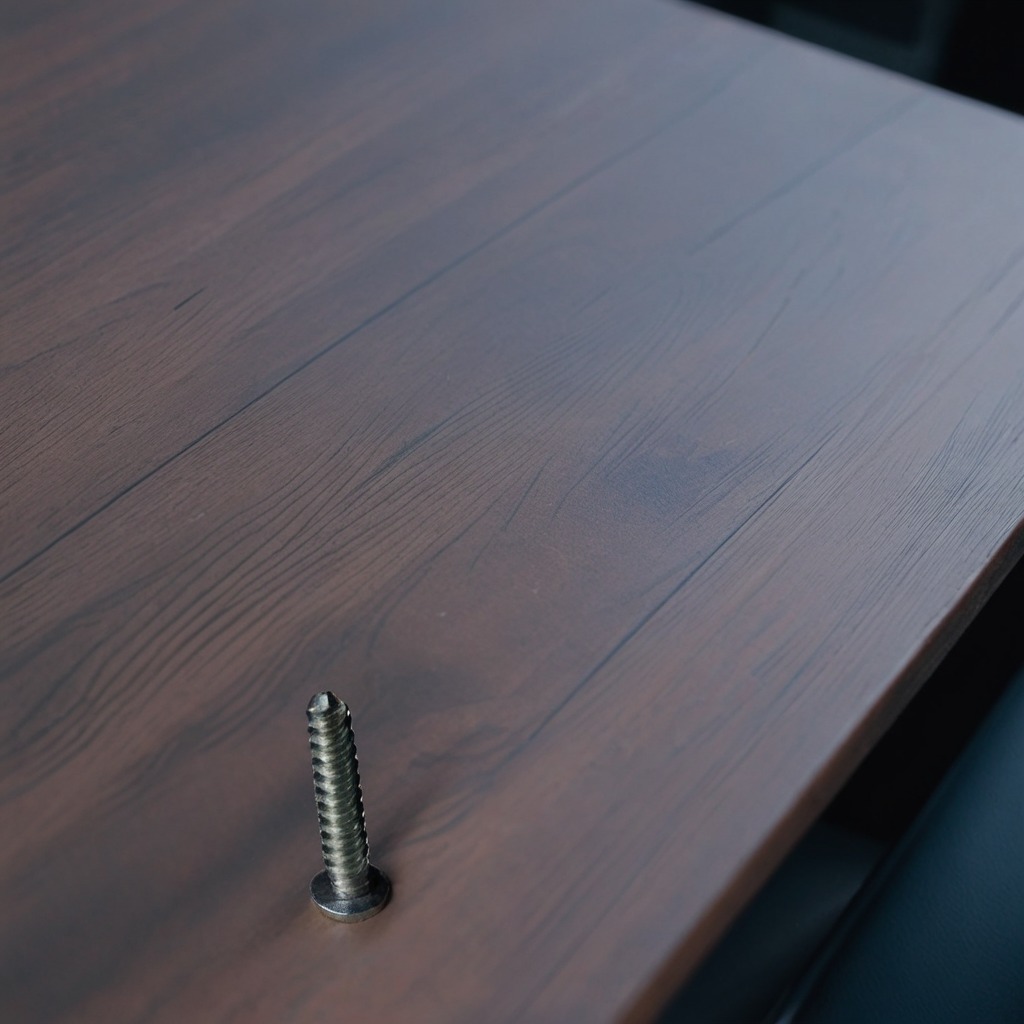
A metal screw lying on a old table with faint burn marks in a small garage at twilight